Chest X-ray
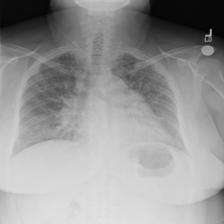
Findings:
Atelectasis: negative
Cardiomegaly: negative
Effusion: negative
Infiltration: positive
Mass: negative
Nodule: negative
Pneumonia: negative
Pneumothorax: negative
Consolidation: negative
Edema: negative
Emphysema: negative
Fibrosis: negative
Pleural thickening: negative
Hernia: negative